Field crop: maize
Growth stage: 2
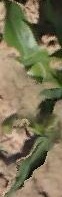
Species: maize